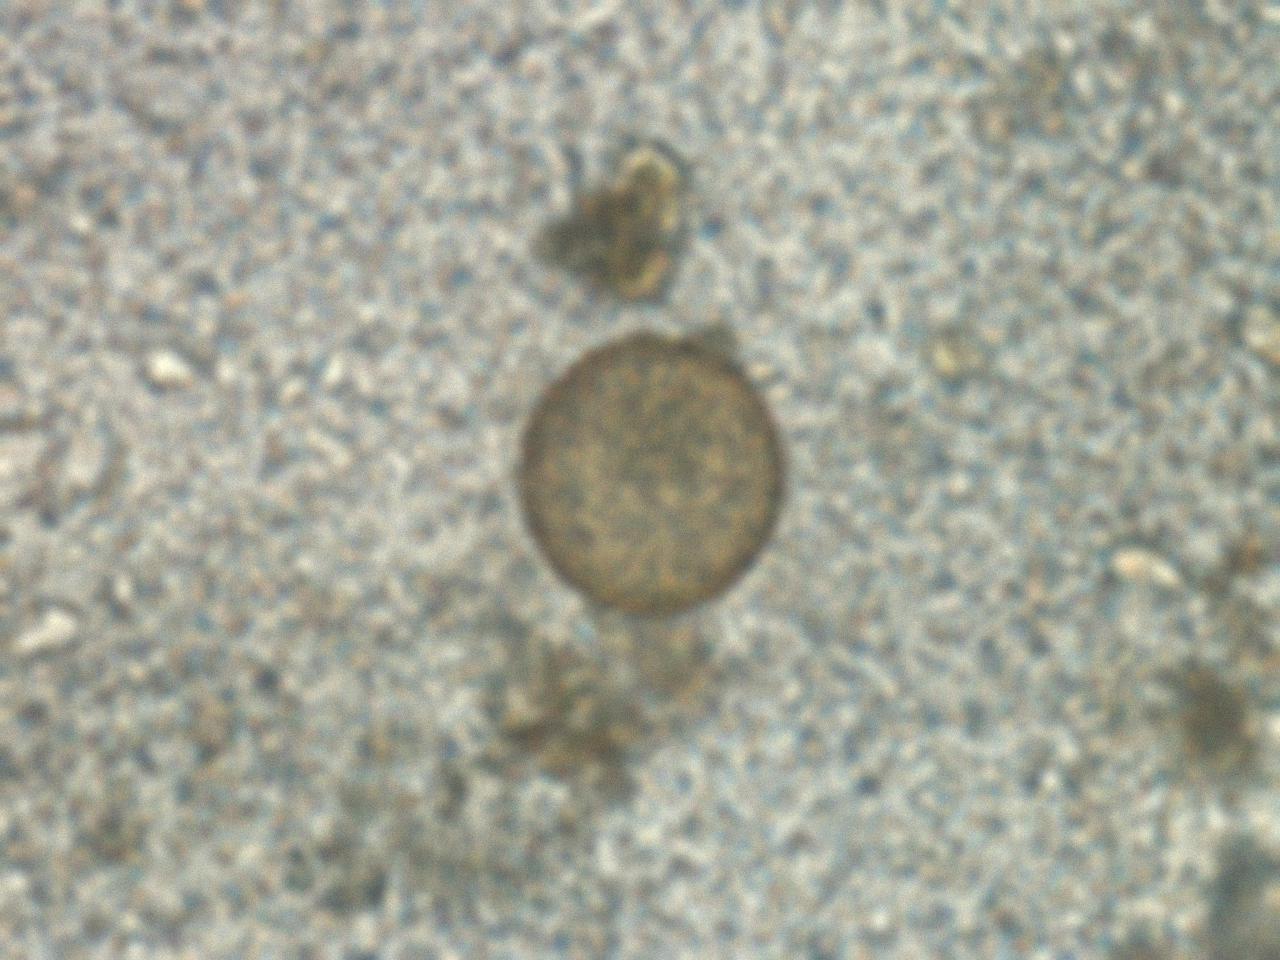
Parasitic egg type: Hymenolepis diminuta